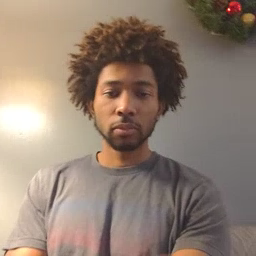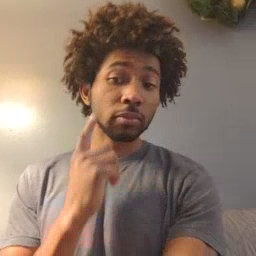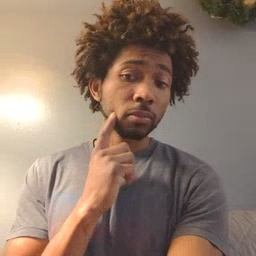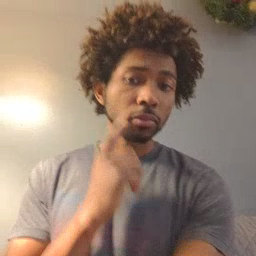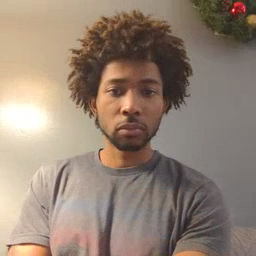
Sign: cheek